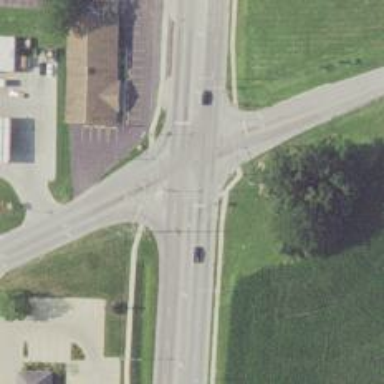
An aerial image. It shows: Crossing with marked lines on the road.